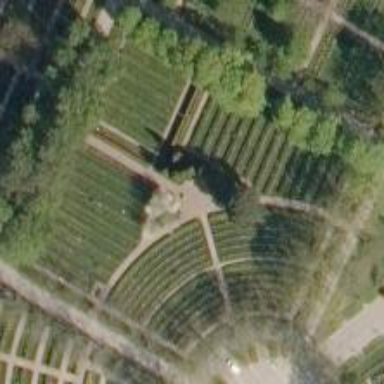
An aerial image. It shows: Sector in the cemetery.